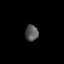
Tissue: lung
Cell type: T cells
Senescence score: 0.1793
Nuclear area (px): 206
Mean DAPI intensity: 87.034